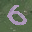
Label: 6